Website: apple
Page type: address-validator
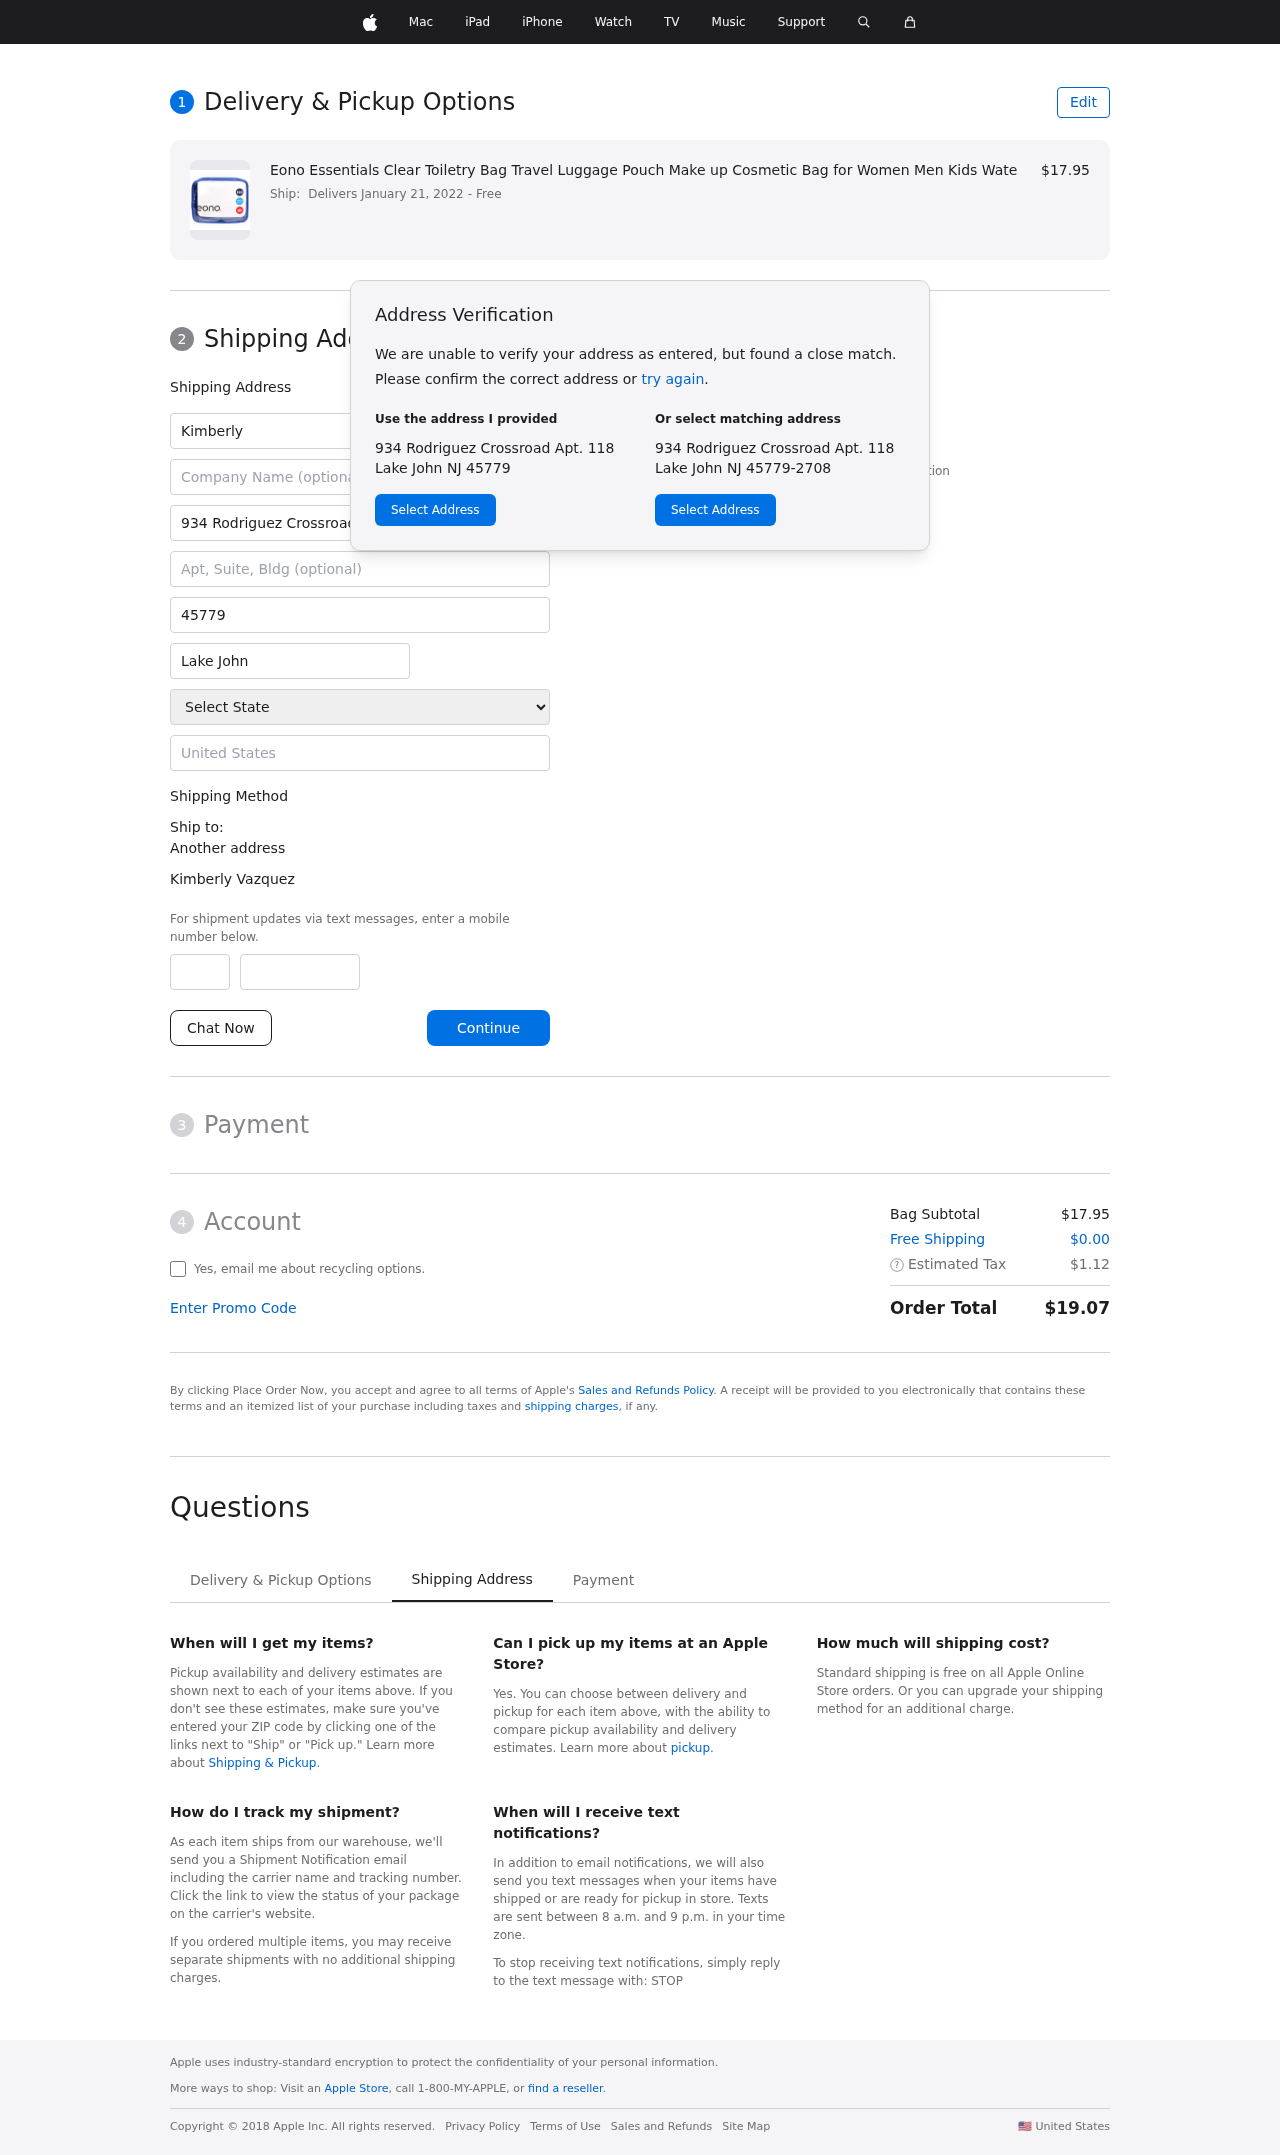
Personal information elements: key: PII_CITY
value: Lake John
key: PII_COUNTRY
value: United States
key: PII_FIRSTNAME
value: Kimberly
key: PII_FULLNAME
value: Kimberly Vazquez
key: PII_LASTNAME
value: Vazquez
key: PII_PHONE_AREA
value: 589
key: PII_PHONE_SUFFIX
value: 0430
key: PII_POSTCODE
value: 45779
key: PII_STATE
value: New Jersey
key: PII_STREET
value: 934 Rodriguez Crossroad Apt. 118
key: PII_CITY_STATE_ZIP
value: Lake John NJ 45779
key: PII_STATE_ABBR
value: NJ
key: PII_POSTCODE_FULL
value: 45779
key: PII_POSTCODE_NUMERIC
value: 45779
Product elements: key: PRODUCT1_NAME
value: Eono Essentials Clear Toiletry Bag Travel Luggage Pouch Make up Cosmetic Bag for Women Men Kids Wate
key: PRODUCT1_PRICE
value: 17.95
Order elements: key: ORDER_DELIVERY_DATE
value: Delivers January 21, 2022
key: ORDER_SUBTOTAL
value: $17.95
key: ORDER_SHIPPING_COST
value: $0.00
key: ORDER_TAX
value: $1.12
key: ORDER_TOTAL
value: $19.07